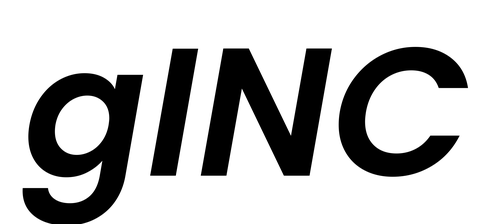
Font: Poppins-SemiBoldItalic